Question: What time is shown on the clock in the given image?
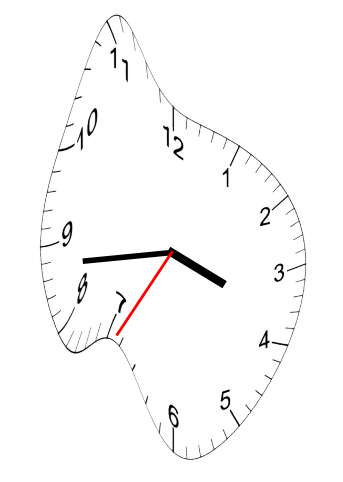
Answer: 03:43:35